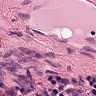
Metastatic tissue present: no